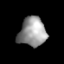
Tissue: lung
Cell type: Myeloid cells
Senescence score: 0.225
Nuclear area (px): 780
Mean DAPI intensity: 150.488